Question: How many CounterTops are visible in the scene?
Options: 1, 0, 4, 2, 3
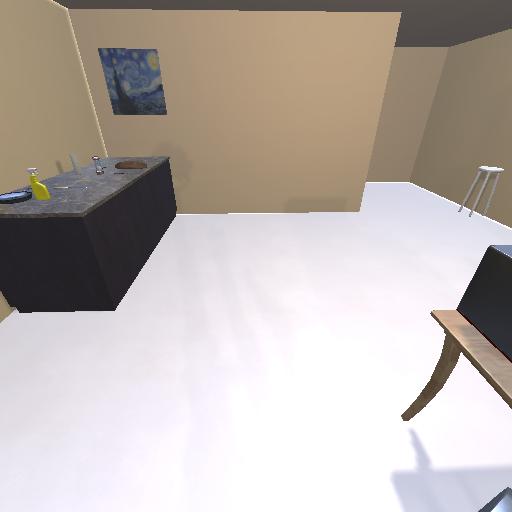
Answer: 1